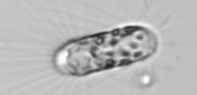
Label: Corethron_hystrix